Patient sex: M
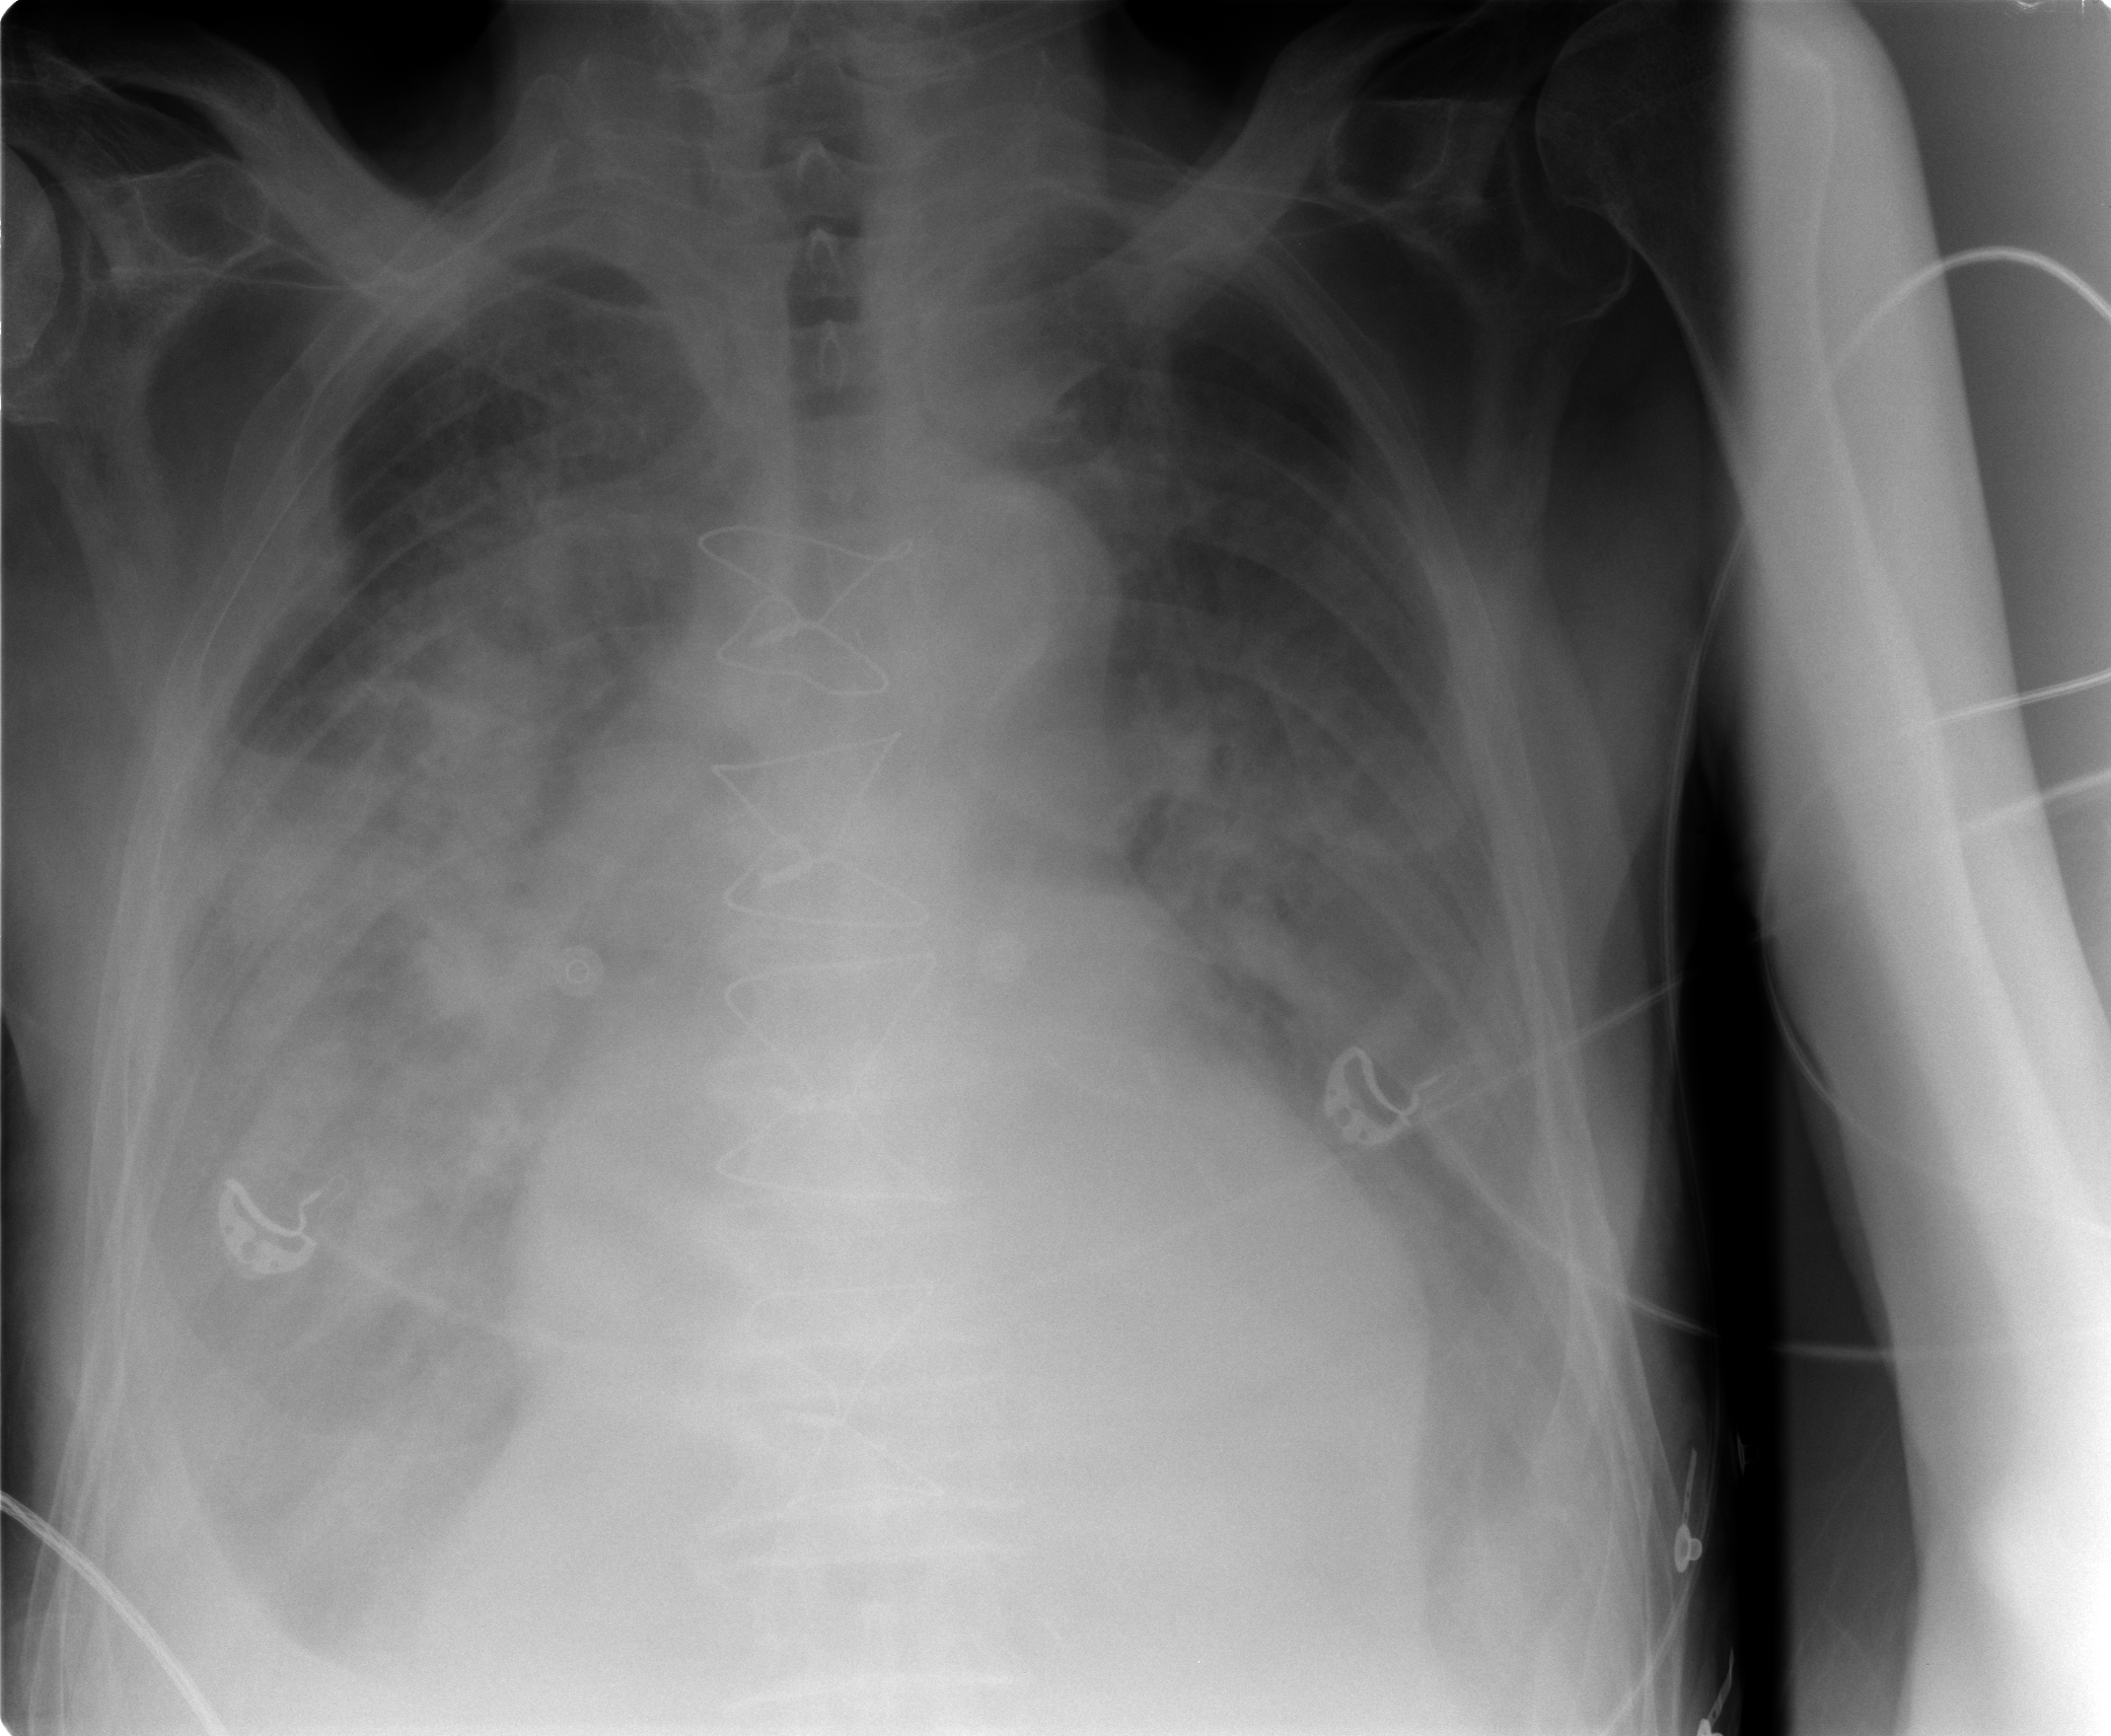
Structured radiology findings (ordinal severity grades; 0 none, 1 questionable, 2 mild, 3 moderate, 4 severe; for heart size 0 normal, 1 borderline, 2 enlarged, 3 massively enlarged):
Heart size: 2
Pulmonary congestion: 3
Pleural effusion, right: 3
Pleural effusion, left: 3
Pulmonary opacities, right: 2
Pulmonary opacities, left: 2
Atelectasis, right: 2
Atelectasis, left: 2